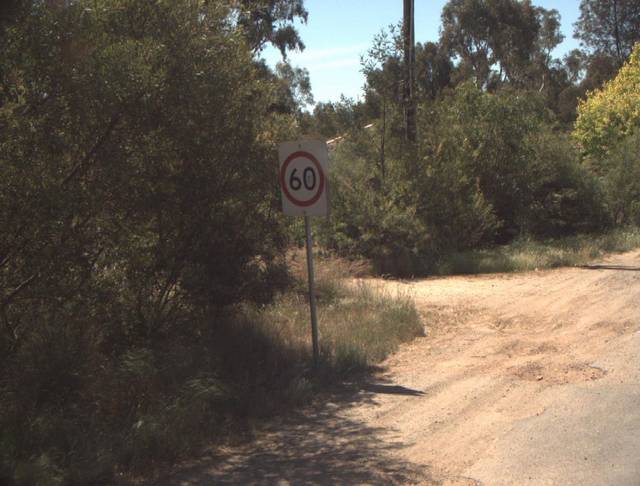
Region: Australia
Coordinates: -37.0844, 144.204